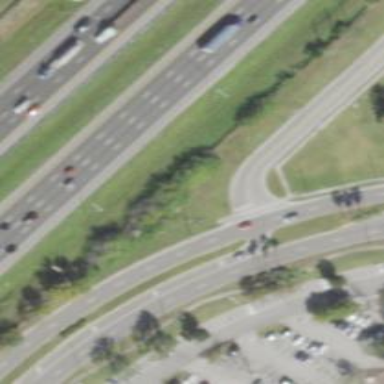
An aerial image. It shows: Tertiary link road with asphalt surface.